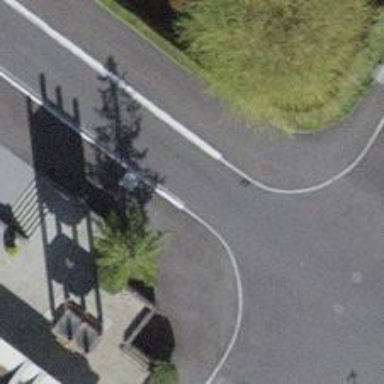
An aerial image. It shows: Kerb serving as barrier.